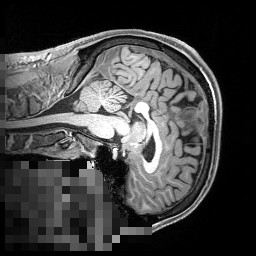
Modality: T1w
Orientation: sagittal
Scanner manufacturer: siemens
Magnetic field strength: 3 T
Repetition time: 2.4 s
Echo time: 0.00256 s